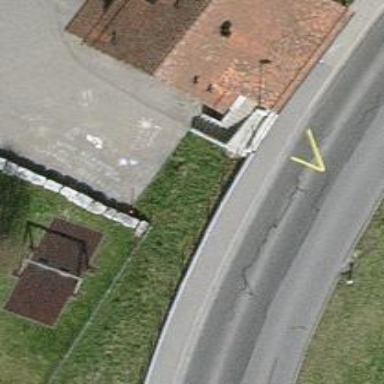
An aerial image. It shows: Bus stop with platform for public transport.